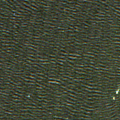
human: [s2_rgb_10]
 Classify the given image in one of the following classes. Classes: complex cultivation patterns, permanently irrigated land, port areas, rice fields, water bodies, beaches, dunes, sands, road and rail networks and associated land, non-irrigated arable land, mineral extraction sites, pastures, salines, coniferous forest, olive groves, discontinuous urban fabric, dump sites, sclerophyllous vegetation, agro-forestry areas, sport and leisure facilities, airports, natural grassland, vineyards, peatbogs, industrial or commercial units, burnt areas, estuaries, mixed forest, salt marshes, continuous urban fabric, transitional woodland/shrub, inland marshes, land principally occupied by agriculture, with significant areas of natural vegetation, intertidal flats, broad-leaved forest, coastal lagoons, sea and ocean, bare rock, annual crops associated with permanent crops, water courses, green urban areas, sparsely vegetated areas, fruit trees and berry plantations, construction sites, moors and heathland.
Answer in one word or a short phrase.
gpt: sea and ocean